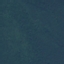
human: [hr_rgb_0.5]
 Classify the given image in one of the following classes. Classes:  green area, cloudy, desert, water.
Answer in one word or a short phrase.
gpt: green area